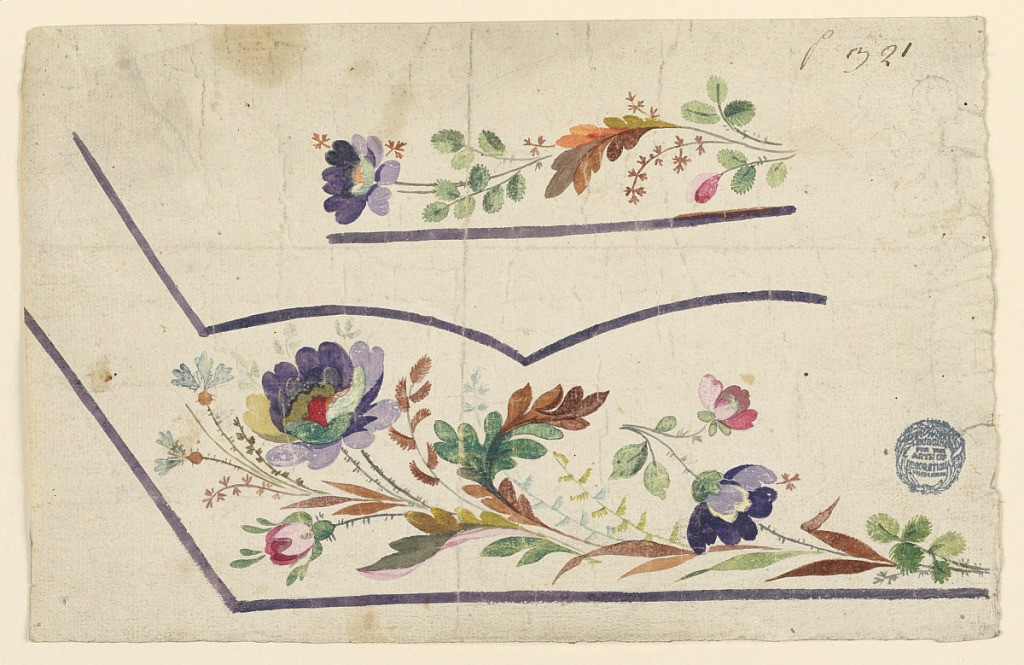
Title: Design for a Waistcoat
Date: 1780-1790
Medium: Various gouaches on paper
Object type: Drawing
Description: Design for the embroidery of the left bottom part of a man's waistcoat. Dark lilac stripes form the edges of the waistcoat and of the pocket, and a base line inside of the pocket. A flower rinceau is shown over it and flower boughs over the bottom edge of the waistcoat.